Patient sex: F
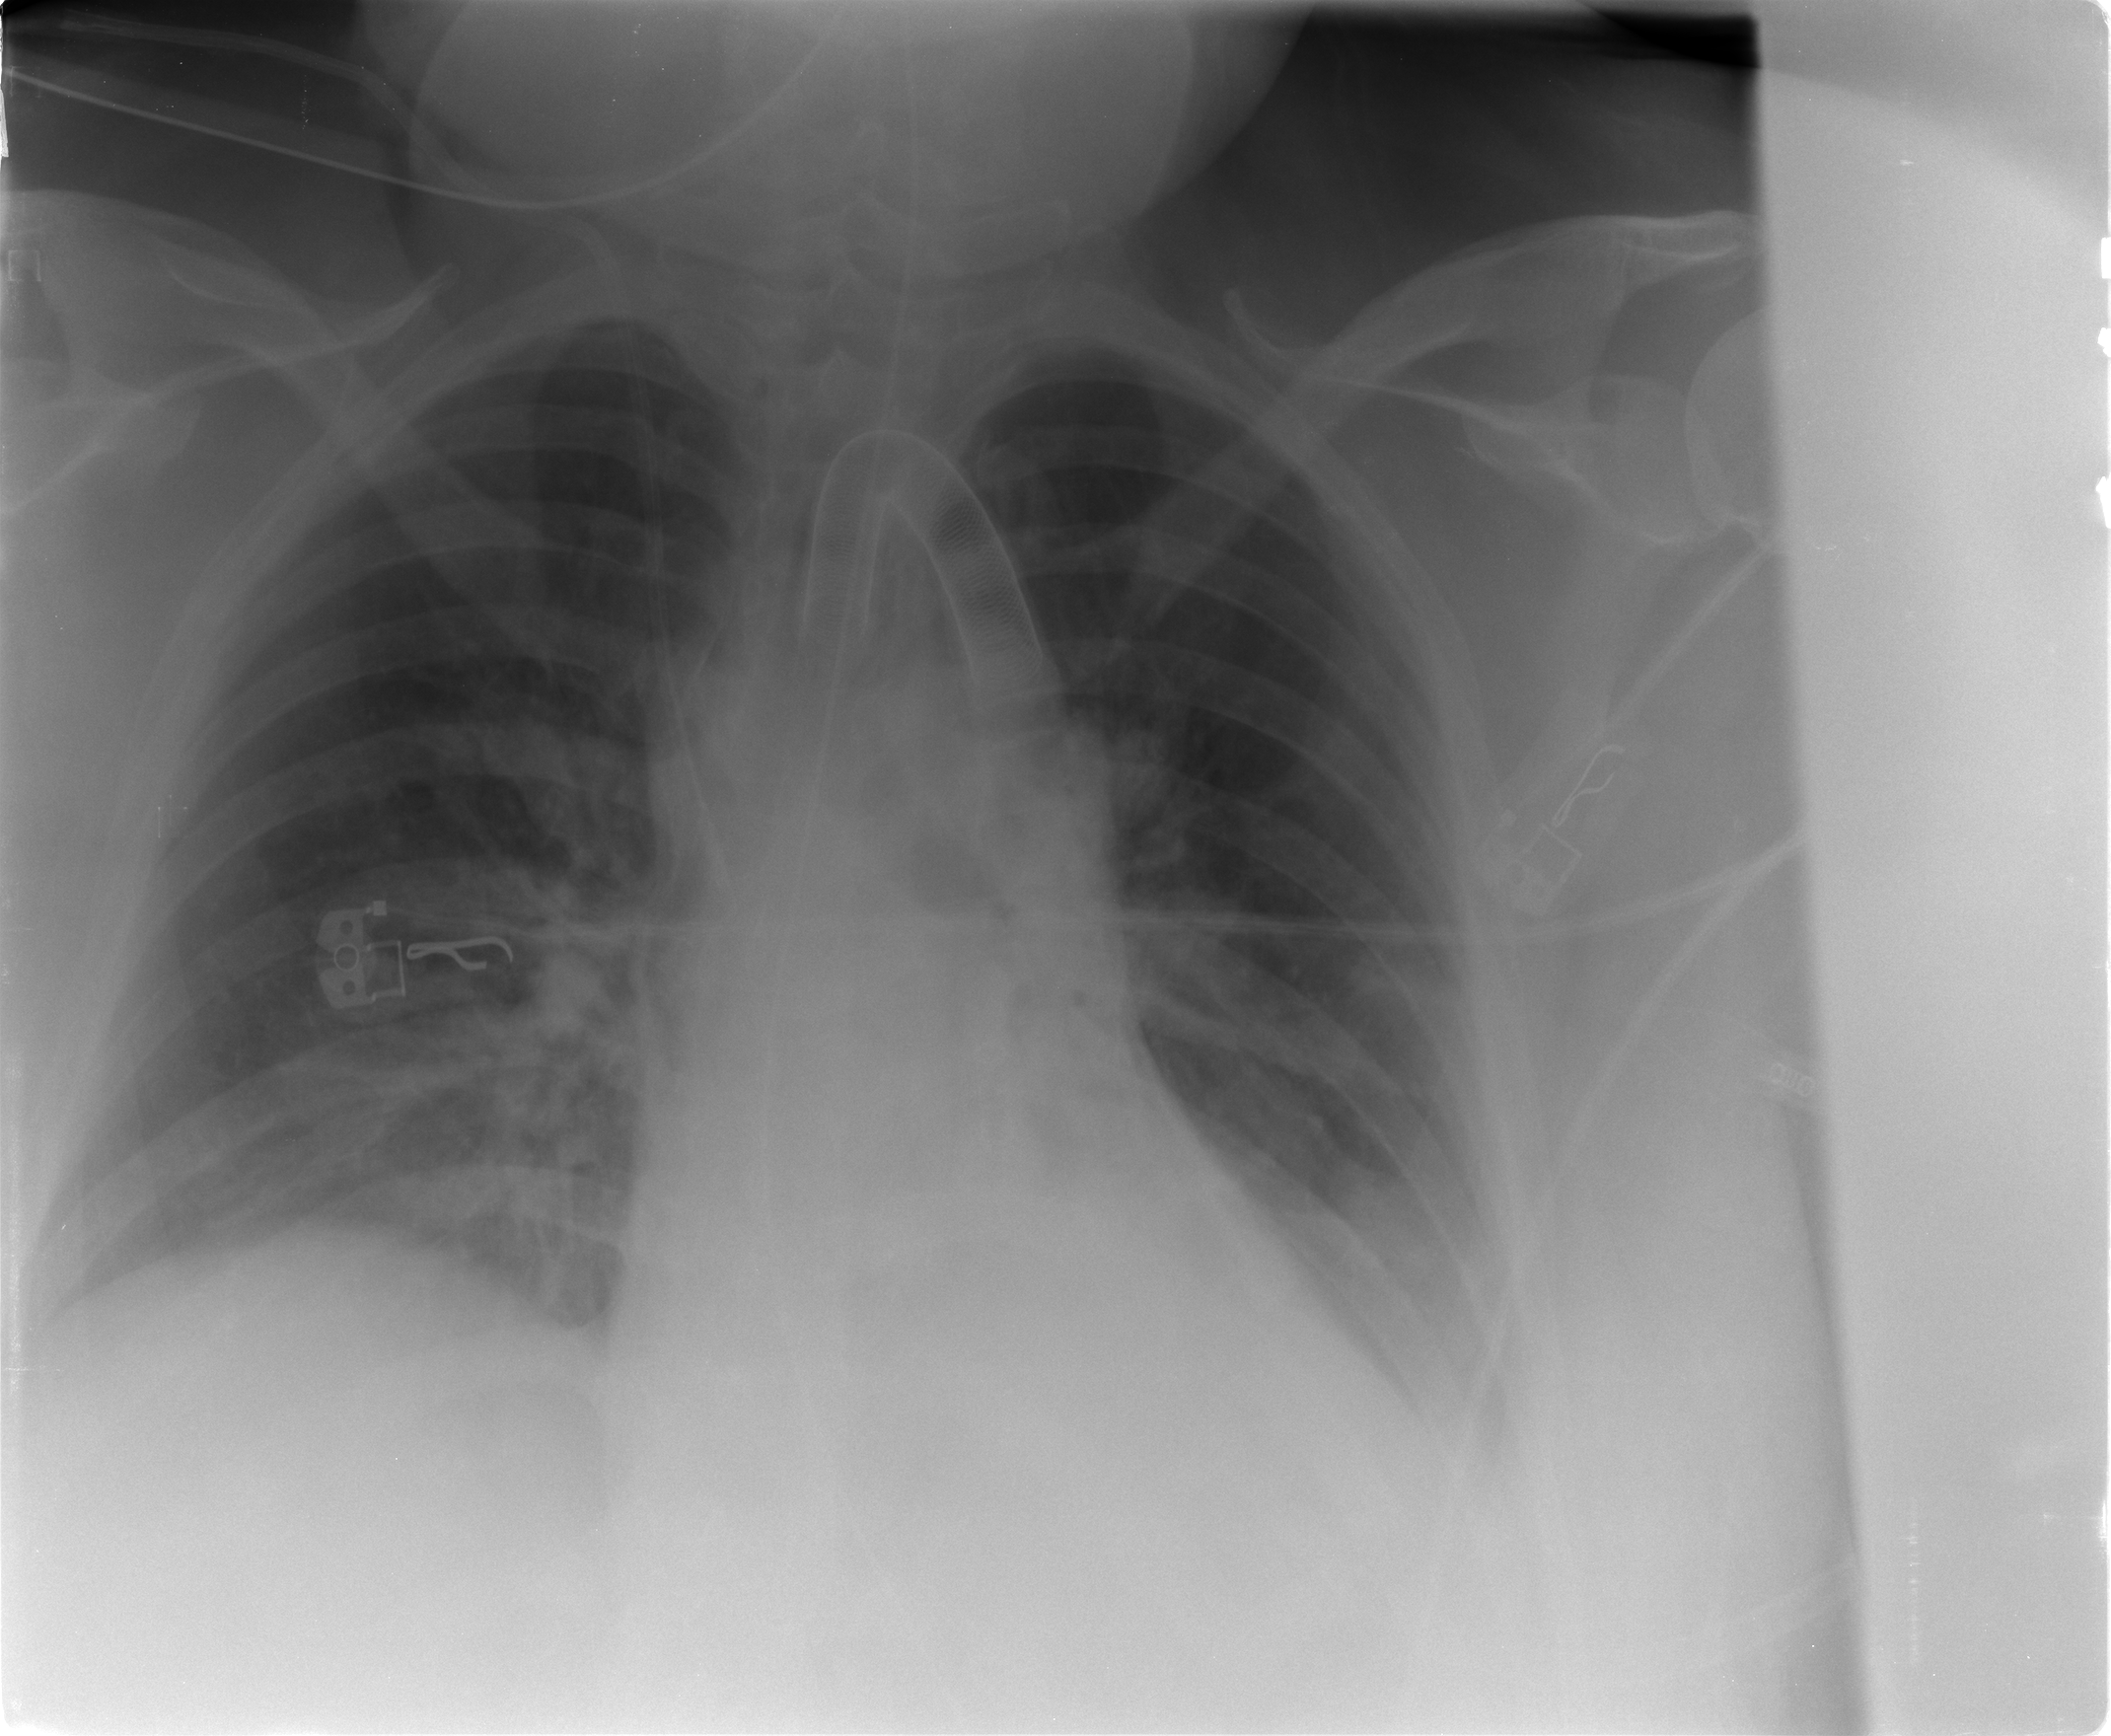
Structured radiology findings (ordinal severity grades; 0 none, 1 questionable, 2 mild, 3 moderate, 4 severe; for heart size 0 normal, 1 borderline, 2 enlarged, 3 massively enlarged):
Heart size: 0
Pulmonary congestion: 0
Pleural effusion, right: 0
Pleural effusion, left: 2
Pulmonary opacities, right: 2
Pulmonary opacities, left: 2
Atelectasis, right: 0
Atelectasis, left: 2